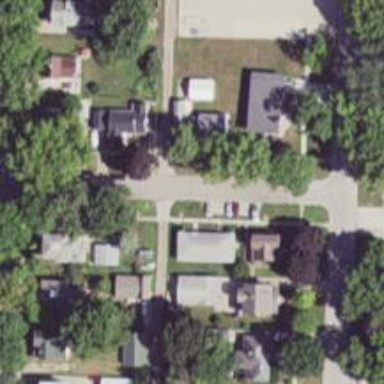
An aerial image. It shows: Alley classified as service road.